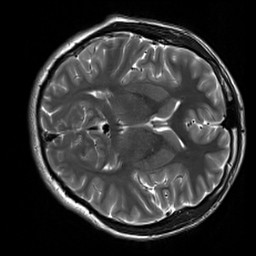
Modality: T2w
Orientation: axial
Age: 22
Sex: male
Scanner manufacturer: siemens
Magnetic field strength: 3 T
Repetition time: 7 s
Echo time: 0.09 s